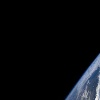
Label: space